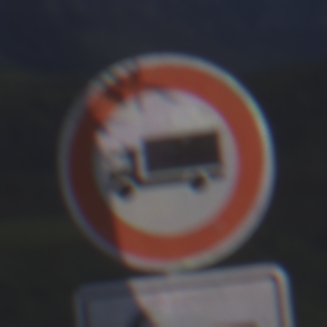
Verkehrszeichen: VerbotFuerKraftfahrzeugeUeberDreiKommaFuenfTonnen
Zusatzzeichen unten: RichtungsangabeDurchPfeile1
Umgebung: Outdoor, Nature
Tageszeit: SunriseSunset
Wetter: PartlyCloudy
Licht: Natural
Jahreszeit: NotSpecified
Kontrast: LowContrast